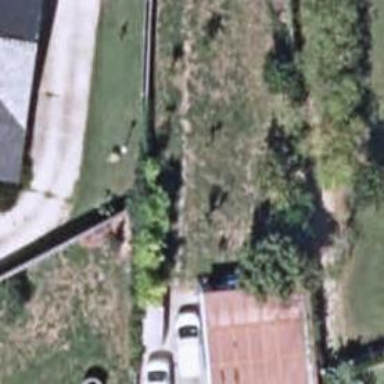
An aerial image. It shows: Fence.